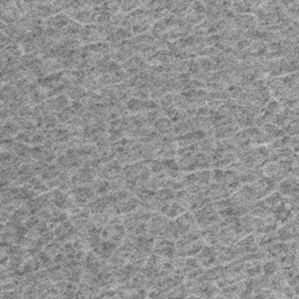
Label: frost